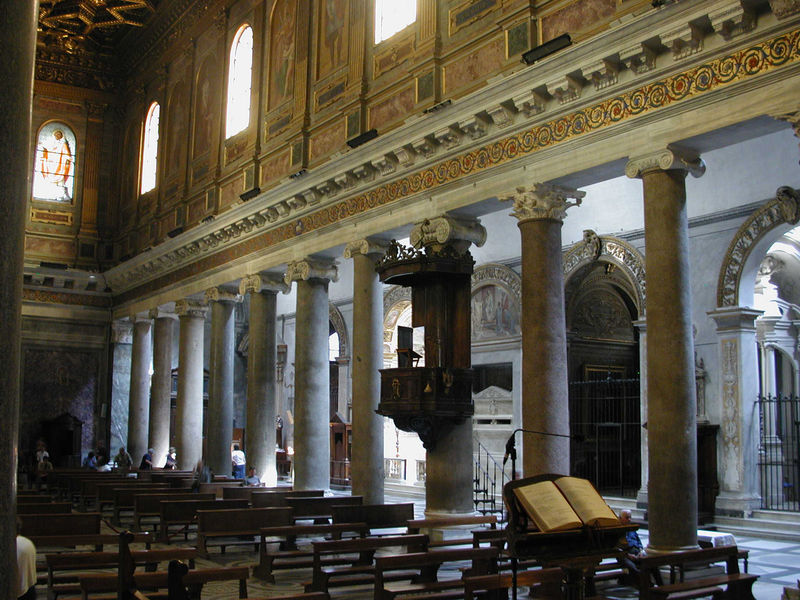
Titel: Santa Maria in Trastevere, Rom
Standort: Rom, S. Maria in Trastevere (EU - I - Latium)
Schlagwörter: mann, frauen, menschen, fenster, frau, licht, männer, säule, säulen, architektur, bibel, mensch, gitter, kirche, gold, decke, schiff, bank, besucher, empore, rundbogen, treppe, stuck, stufen, fotografie, bögen, arkade, buch, beten, altar, bänke, kathedrale, pult, kirchenbank, kirchenbänke, glasfenster, kanzel, seitenschiff, ionisch, andacht, messe, predigt, lesepult, korinthisch, gläubige, kathedralbau, buntglasfenster, bemahlung, besuscher, krichenbank